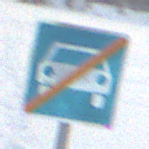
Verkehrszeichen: EndeKraftfahrstrasse
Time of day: SunriseSunset
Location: Outdoor (Nature)
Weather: PartlyCloudy
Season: NotSpecified
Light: Natural